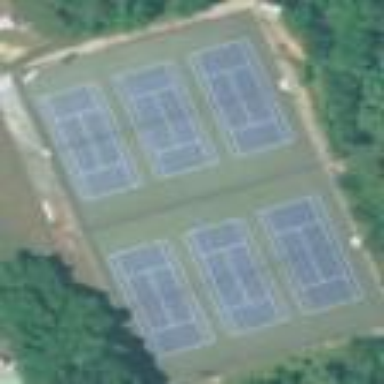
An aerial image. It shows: Tennis court in leisure pitch.